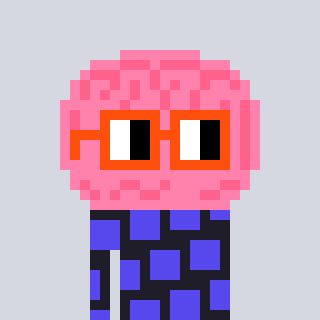
a pixel art character with square orange glasses, a brain-shaped head and a grayscale-colored body on a cool background